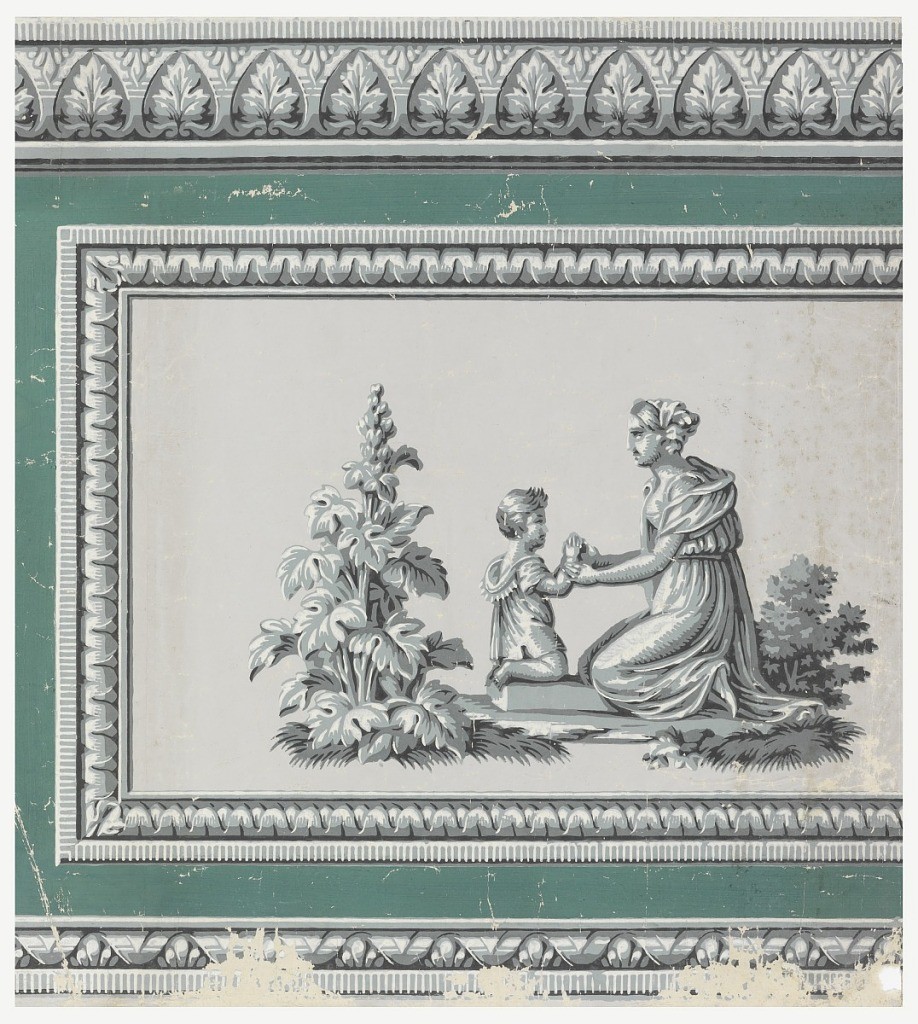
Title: Dado
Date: ca. 1820
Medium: Block-printed on handmade paper
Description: Horizontal rectangle of paper suitable for a dado. Gray field with architectural moldings in blue-gray, shaded in black and highlighted in white. Motif in center of paper displays figures of a woman and a child, with shrubbery.